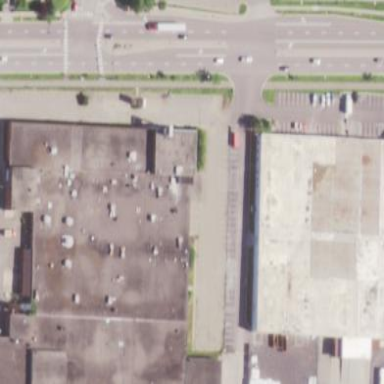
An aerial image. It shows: Parking aisle designated as service road.